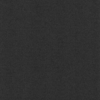
Label: dusty